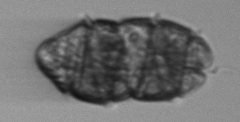
Label: Margalefidinium